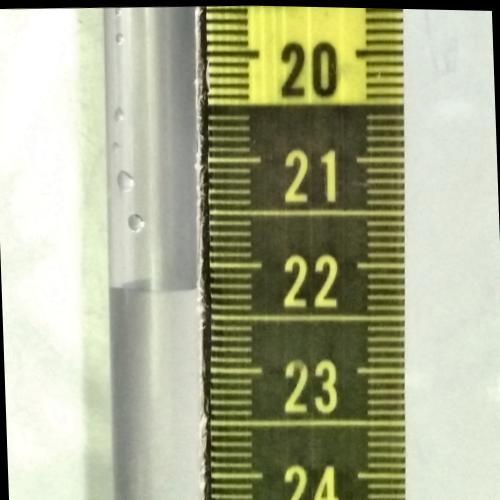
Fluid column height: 22.2 cm